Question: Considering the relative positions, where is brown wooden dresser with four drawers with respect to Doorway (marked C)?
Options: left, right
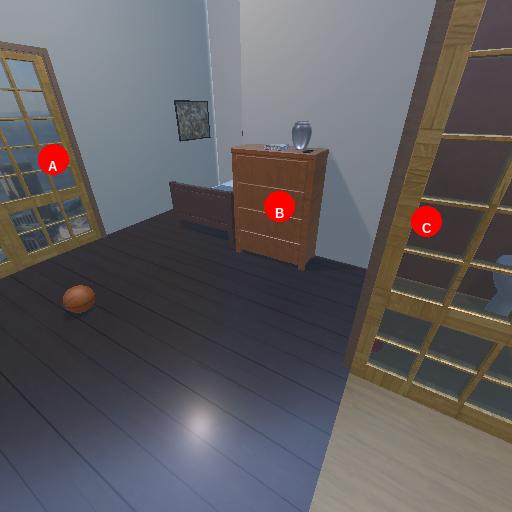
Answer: left